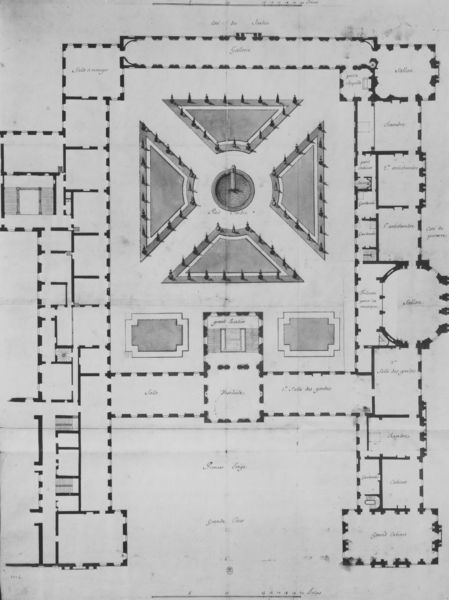
Titel: Grundriss 1.Stock - Südhälfte des Kurfürstlichen Schlosses in Bonn, zweiter Entwurf
Künstler: Robert de Cotte
Standort: Paris
Institution: Bibliothèque Nationale, Cabinet des Estampes
Schlagwörter: baum, flügel, wasser, weiß, bäume, grün, frankreich, grau, raum, schwarz, skizze, säule, säulen, tür, zeichnung, zimmer, anlage, gebäude, haus, park, parkanlage, rasen, schloss, weg, alt, architektur, barock, felder, wege, pflanzen, brunnen, kreis, oval, turm, garten, springbrunnen, schrift, papier, studie, grafik, graphik, linien, hof, loge, saal, treppe, treppen, symmetrie, esszimmer, balken, striche, galerie, foto, wände, eingang, eingänge, innenhof, zettel, burg, kloster, kreuz, rechteck, palast, symmetrisch, schwarz weiß, herrscher, flur, räume, entwurf, villa, geometrisch, korpus, karte, risalit, mauern, treppenhaus, obelisk, beet, beete, vorhof, plan, ausgang, zentrum, fontäne, absolutismus, stiche, bepflanzung, quadrat, bau, brunne, klassisch, grundriss, bauwerk, kreuzgang, massstab, architekturzeichnung, mittelrisalit, bauplan, architekt, appartements, enfilade, raumfolge, schlossanlage, pla, gartenanlage, zentriert, unsymetrisch, maßangabe, belle etage, planung, säle, skitze, karree, rabatten, ehrenhof, corps de logis, cour d'onneur, ausgrabung, kreuzförmig, korridor, vierflügel, vierflügelanlage, bassins, brunnn, court d'onor, risszeichnung, buwerk, mittelatlert, bvalken, grau pergament